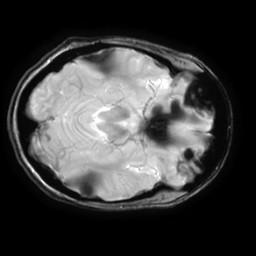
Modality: T2starw
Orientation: axial
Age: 29
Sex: female
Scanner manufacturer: ge
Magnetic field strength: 3 T
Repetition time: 0.65 s
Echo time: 0.02 s